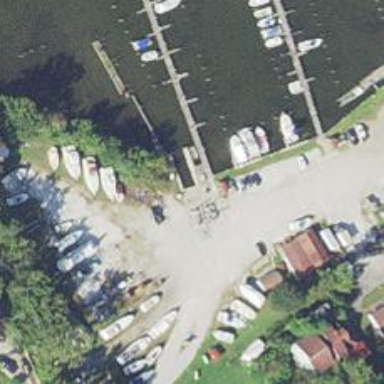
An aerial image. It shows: Slipway on leisure land.